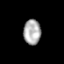
Tissue: prostate
Cell type: T cells
Senescence score: 0.7725
Nuclear area (px): 428
Mean DAPI intensity: 172.507